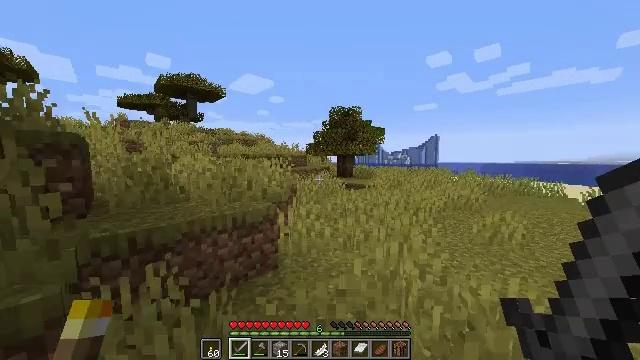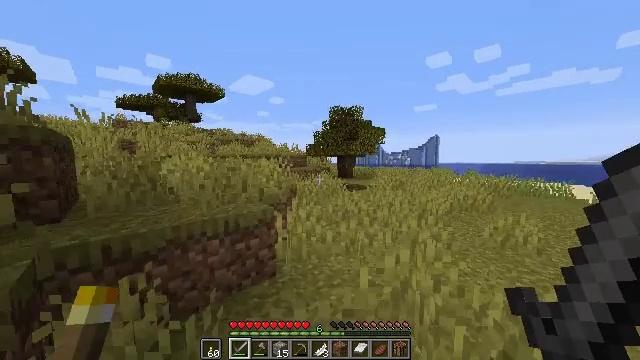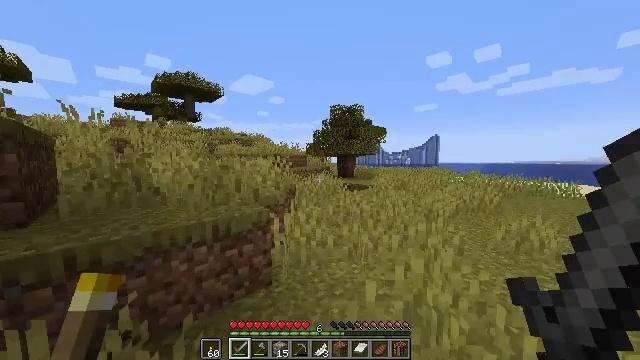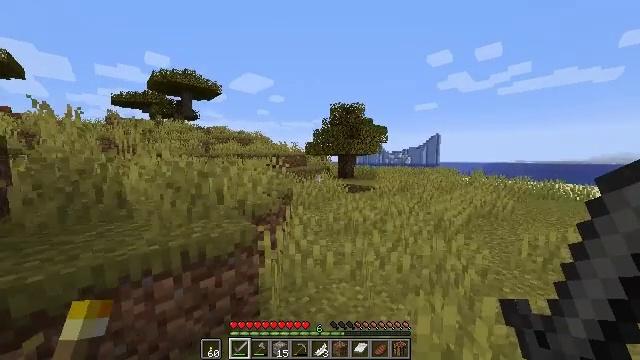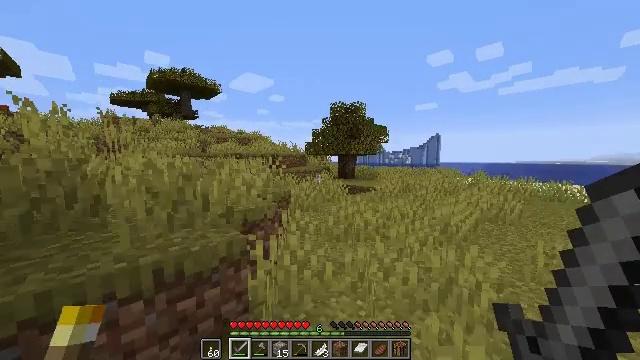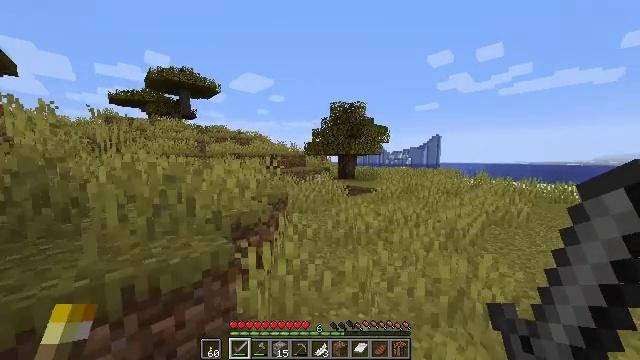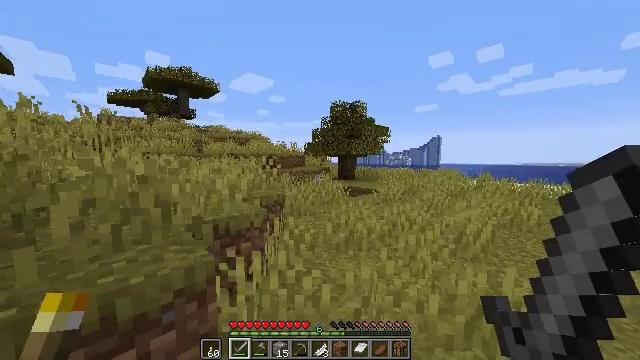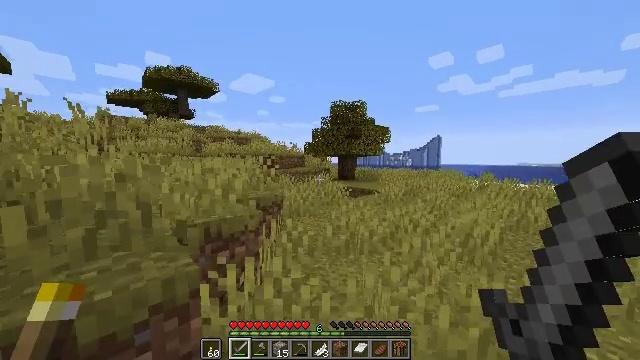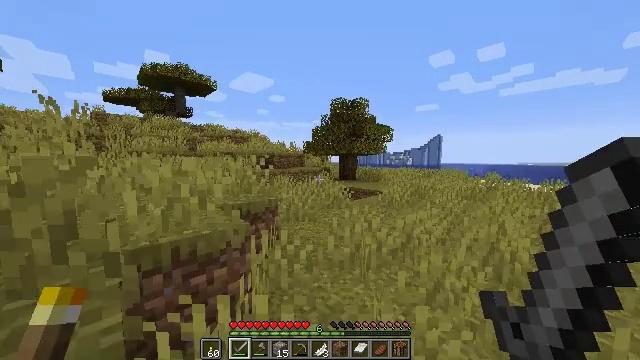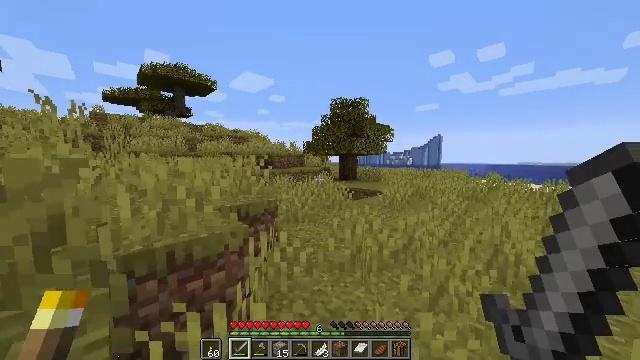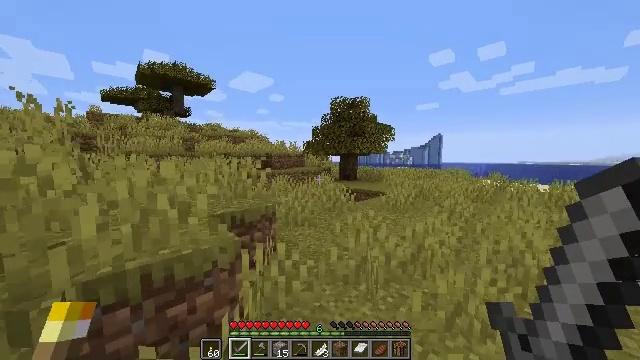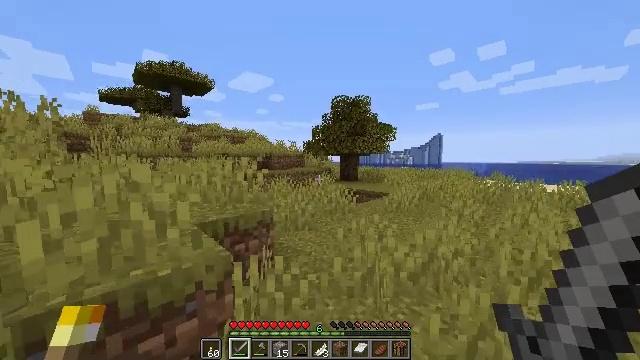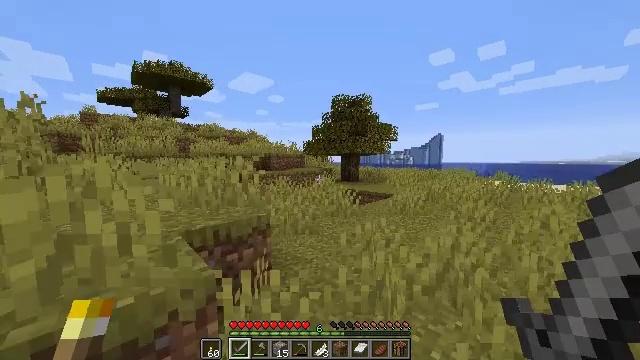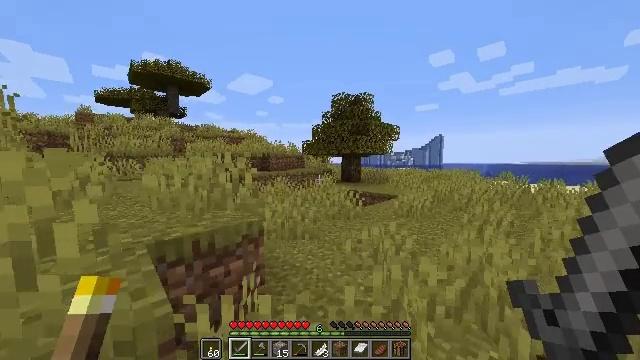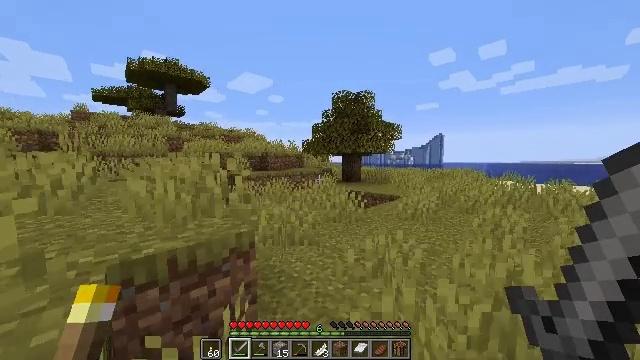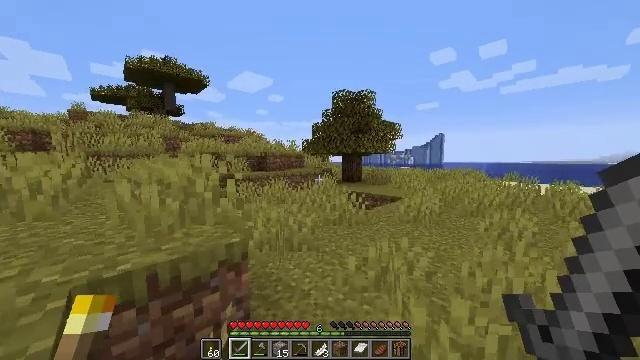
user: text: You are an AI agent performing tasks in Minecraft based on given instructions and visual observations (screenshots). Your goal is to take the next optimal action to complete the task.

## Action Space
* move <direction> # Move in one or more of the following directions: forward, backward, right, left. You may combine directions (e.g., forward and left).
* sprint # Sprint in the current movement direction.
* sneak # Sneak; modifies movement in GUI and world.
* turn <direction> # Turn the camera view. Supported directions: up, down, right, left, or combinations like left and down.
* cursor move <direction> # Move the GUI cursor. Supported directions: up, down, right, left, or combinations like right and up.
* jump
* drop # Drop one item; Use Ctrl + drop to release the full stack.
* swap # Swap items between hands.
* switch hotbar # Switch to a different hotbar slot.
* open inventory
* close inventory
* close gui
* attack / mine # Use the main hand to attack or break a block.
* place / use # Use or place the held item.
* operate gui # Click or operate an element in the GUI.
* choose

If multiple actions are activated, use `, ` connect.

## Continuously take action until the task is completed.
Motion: motion action
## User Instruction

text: Mine packed ice from icy biomes.
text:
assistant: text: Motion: move forward, sprint
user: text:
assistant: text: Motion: move forward, sprint
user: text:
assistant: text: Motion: move forward, sprint
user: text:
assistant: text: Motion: move forward, sprint
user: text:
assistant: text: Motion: move forward, sprint
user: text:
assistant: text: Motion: move forward, sprint
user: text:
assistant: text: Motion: move forward, sprint
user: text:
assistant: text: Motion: move forward, sprint
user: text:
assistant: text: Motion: move forward, sprint
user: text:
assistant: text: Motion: move forward, sprint
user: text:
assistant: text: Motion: move forward, sprint
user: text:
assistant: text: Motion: move forward, sprint
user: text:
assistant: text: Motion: move forward, sprint
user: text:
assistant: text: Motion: move forward, sprint
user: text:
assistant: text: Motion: move forward, sprint
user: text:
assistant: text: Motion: move forward, sprint
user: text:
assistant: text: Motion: move forward, sprint
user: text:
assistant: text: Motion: move forward, sprint
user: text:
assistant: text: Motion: move forward, sprint
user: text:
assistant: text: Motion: move forward, sprint
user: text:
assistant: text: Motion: move forward, sprint
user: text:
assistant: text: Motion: move forward, sprint, turn left
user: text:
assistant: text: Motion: move forward, sprint
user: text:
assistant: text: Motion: move forward, sprint, turn left
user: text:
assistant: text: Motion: move forward, sprint, turn left
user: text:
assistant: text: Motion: move forward, sprint, turn left
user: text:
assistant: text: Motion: move forward, sprint, turn left
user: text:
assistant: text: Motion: move forward, sprint
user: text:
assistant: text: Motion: move forward, sprint
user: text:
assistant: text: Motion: move forward, sprint